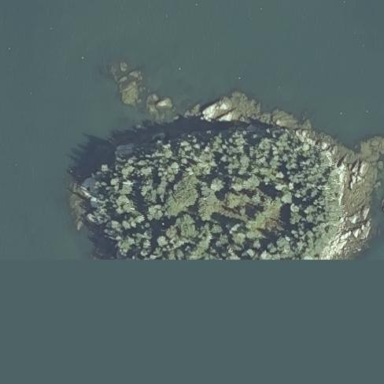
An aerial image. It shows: Island with natural coastline.